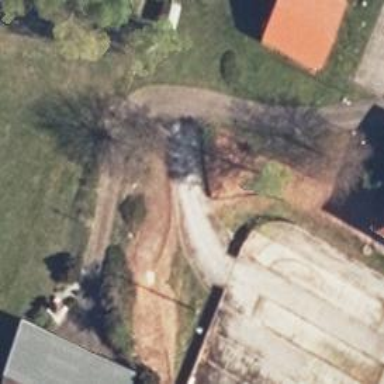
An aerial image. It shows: Concrete path.